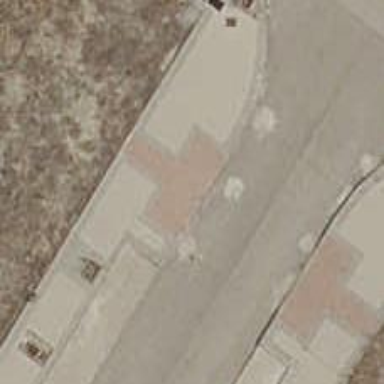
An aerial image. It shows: Smooth asphalt road in residential area.